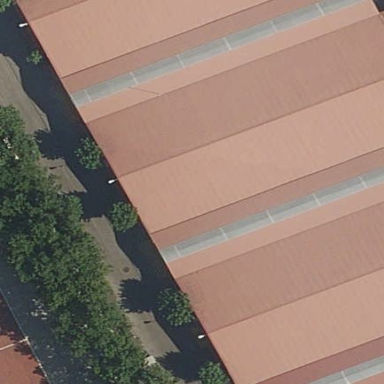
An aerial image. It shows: Warehouse building.